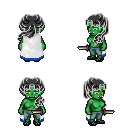
a pixel art fantasy rpg character, female body template, orc, green skin, white trimmed cape, teal pants, gray princess hairstyle, ghillies, dagger, four views (front, back, left, right), 2x2 character sprite sheet, small pixel art, hard edges, no anti-aliasing